Interaction volume radius: 5 \u00c5
Interaction volume height: 25 \u00c5
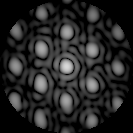
Disorder parameter: 0.242